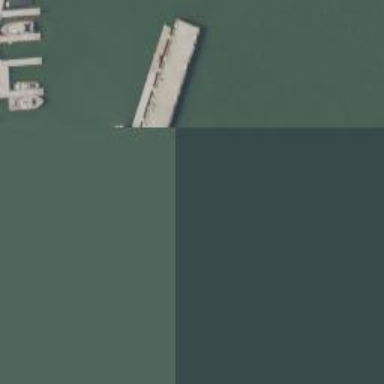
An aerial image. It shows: Military pier.